Question: i have full duration of something divided into sections,
the user must specify the duration of all sections
i want when the user enter any duration for any section to output the remaining from the full duration no matter what if he fill the sections in order or not
'''
$(".paragraphDuration").bind('keyup', function() {
var fullDuration = $("#fullDuration").val(),
paragraphDuration = $(this).val();
$(this).next('.durationSpan').text(
$(this).val() !== '' ? (fullDuration - paragraphDuration + " min") : "");
});
'''
'''
<script src="https://ajax.googleapis.com/ajax/libs/jquery/2.1.1/jquery.min.js"></script>
Full Duration
<input type="text" id="fullDuration" />
<p>Section1
<input type='text' class='paragraphDuration' /><span class='durationSpan'></span>
</p>
<p>Section2
<input type='text' class='paragraphDuration' /><span class='durationSpan'></span>
</p>
<p>Section3
<input type='text' class='paragraphDuration' /><span class='durationSpan'></span>
</p>
'''

all of sections subtract from full duration !
the result should be like this:
'''
50 - 5 = 45 min
45 - 10 = 35 min
35 - 30 = 5 min
5 - 5 = 0 min
'''
is there any way to subtract from the remaining duration ?
thank you
<URL>
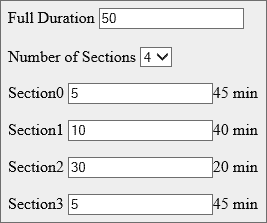
Answer: In order to solve your problem, you need to store cumulative values in hidden fields for each paragraph. Check the code below to see how it was implemented. Also note that this code uses your construct for a solution.
'''
Full Duration
<input type="text" id="fullDuration" />
<p>Section1
<input type='text' class='paragraphDuration' /><span class='durationSpan'></span>
<input type="hidden" class="remainderDuration" value="0" />
</p>
<p>Section2
<input type='text' class='paragraphDuration' /><span class='durationSpan'></span>
<input type="hidden" class="remainderDuration" value="0" />
</p>
<p>Section3
<input type='text' class='paragraphDuration' /><span class='durationSpan'></span>
<input type="hidden" class="remainderDuration" value="0" />
</p>
'''
'''
$(".paragraphDuration").bind('keyup', function () {
var fullDuration = $("#fullDuration").val();
var paragraphDuration = $(this).val();
// here we get the last paragraph reminder duration - if none if found we retrieve the full duration value
var lastParagraphremainderDuration = $(this).parent().prev().children(".remainderDuration").val() != undefined ? $(this).parent().prev().children(".remainderDuration").val() : fullDuration;
// the current reminder duration is the subtractnion of the last paragraph's one and the current paragraph duration
var remainderDuration = lastParagraphremainderDuration - paragraphDuration;
// store the current paragraph durantion in the current hidden field
$(this).next().next('.remainderDuration').val(remainderDuration);
// assign value based on the current reminder duration
$(this).next('.durationSpan').text(
$(this).val() !== '' ? (remainderDuration + " min") : "");
});
'''
And here is the <URL>.